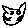
Label: cat